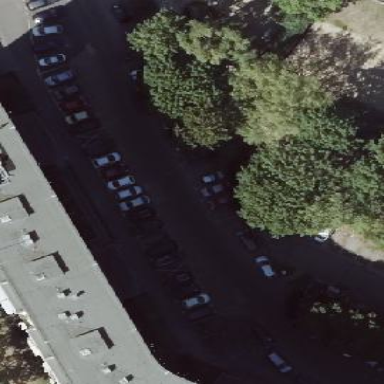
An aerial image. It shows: Parking lane with concrete plates surface.